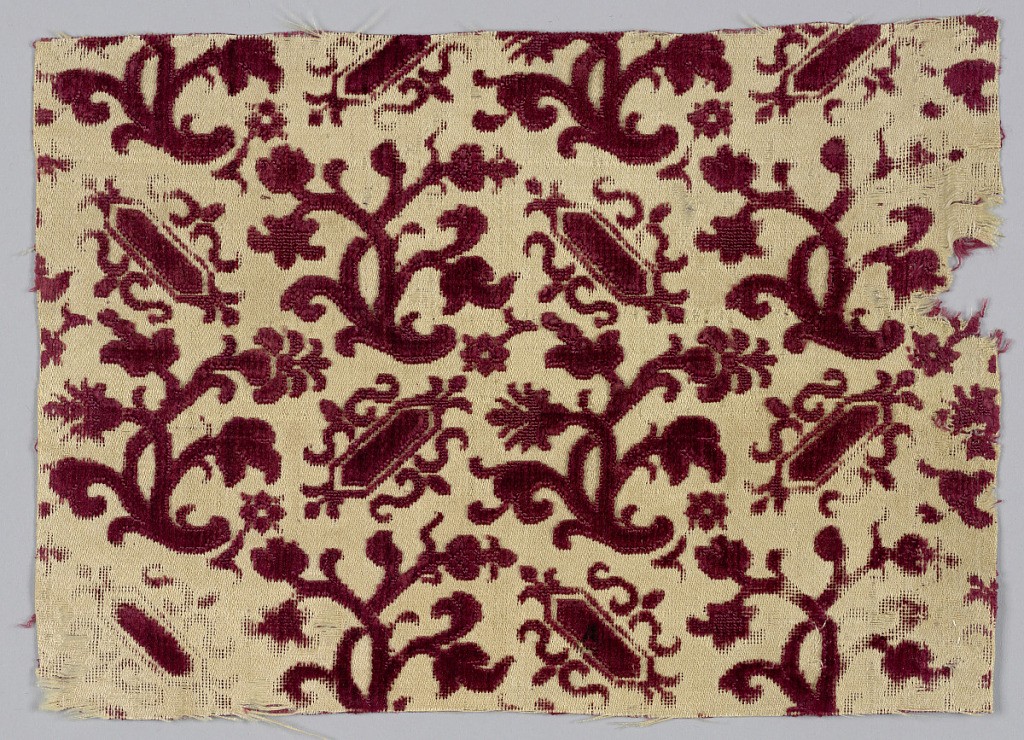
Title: Fragment
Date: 16th–17th century
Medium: silk Technique: cut and uncut supplementary warp pile (velvet) in a twill foundation
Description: Fragment of red cut and uncut pile in a cream-colored ground in a pattern of stylized plant forms and embellished lozenges.